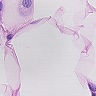
Metastatic tissue present: no